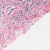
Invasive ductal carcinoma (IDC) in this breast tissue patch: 0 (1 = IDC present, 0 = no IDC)